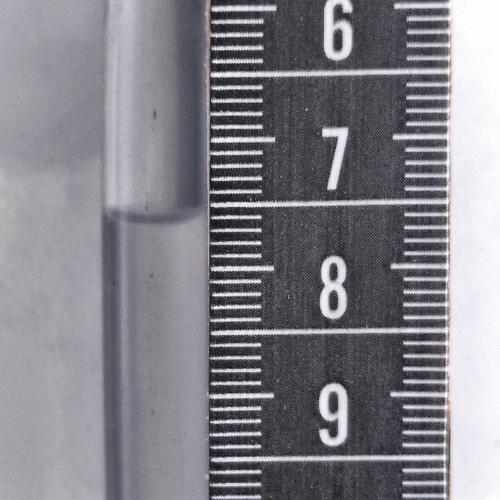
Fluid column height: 7.6 cm